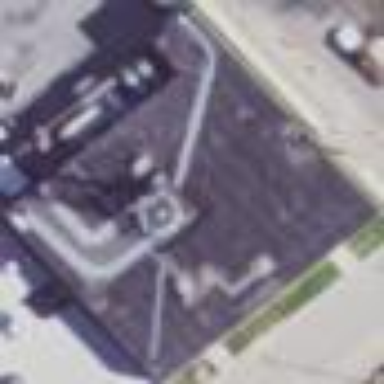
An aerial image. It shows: Commercial building.